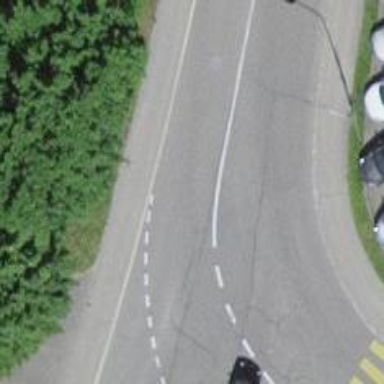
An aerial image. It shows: Residential road with asphalt surface. The road is bordered by asphalt sidewalks on both sides.